Field crop: maize
Growth stage: 1
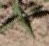
Species: atriplex